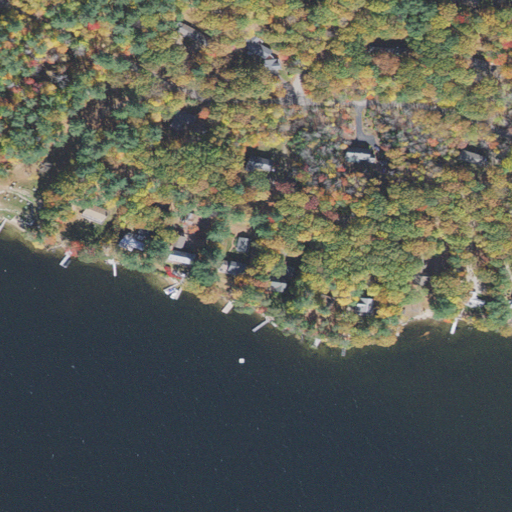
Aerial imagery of island in New Hampshire named Gun Island containing open water, mixed forest, open development, evergreen forest, low intensity development, woody wetlands, and deciduous forest